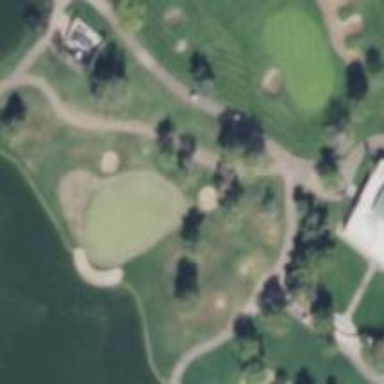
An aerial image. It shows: Service road designated as golf cart path.